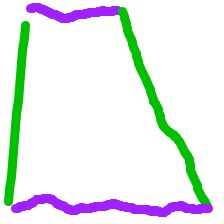
Shape: trapezoid